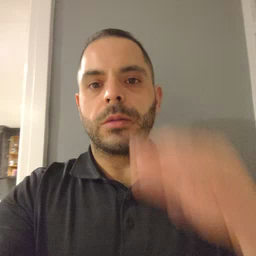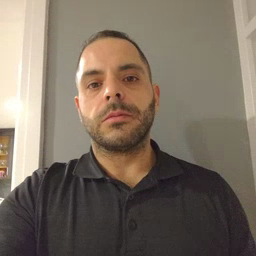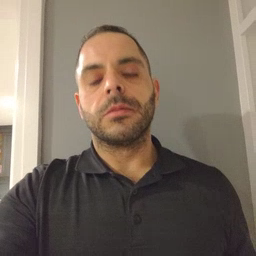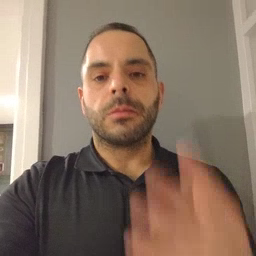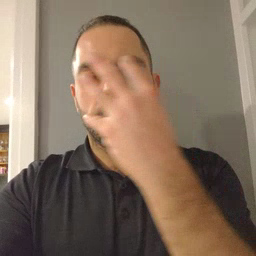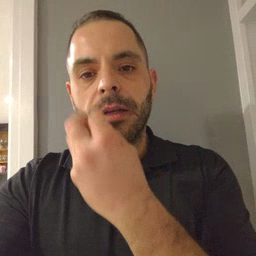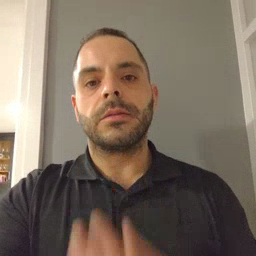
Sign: pretty